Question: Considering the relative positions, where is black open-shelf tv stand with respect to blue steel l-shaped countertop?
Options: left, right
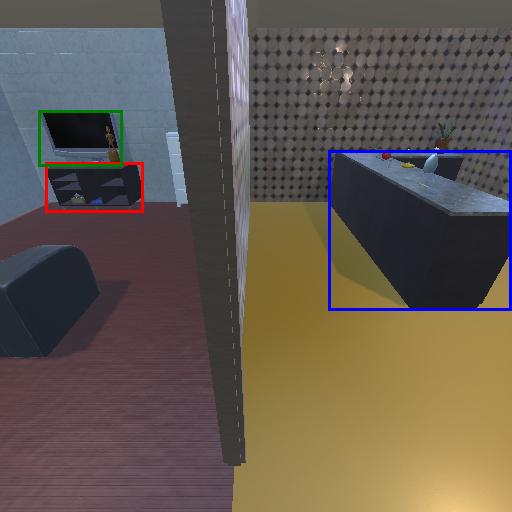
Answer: left